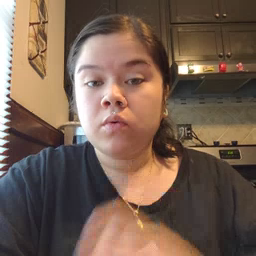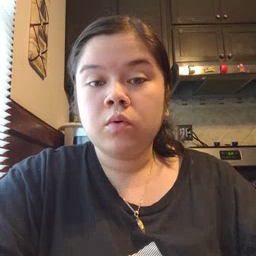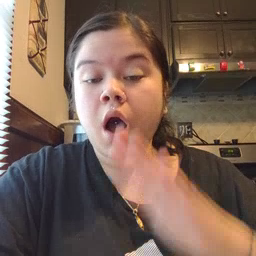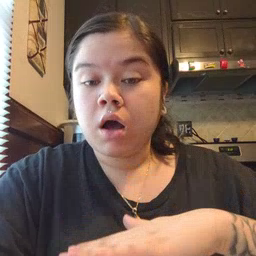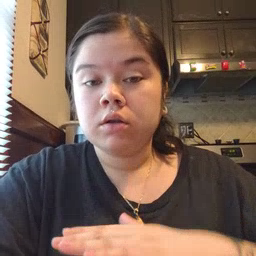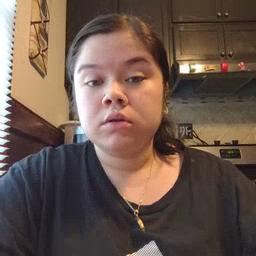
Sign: on